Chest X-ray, AP view. Patient: 77 years old, sex F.
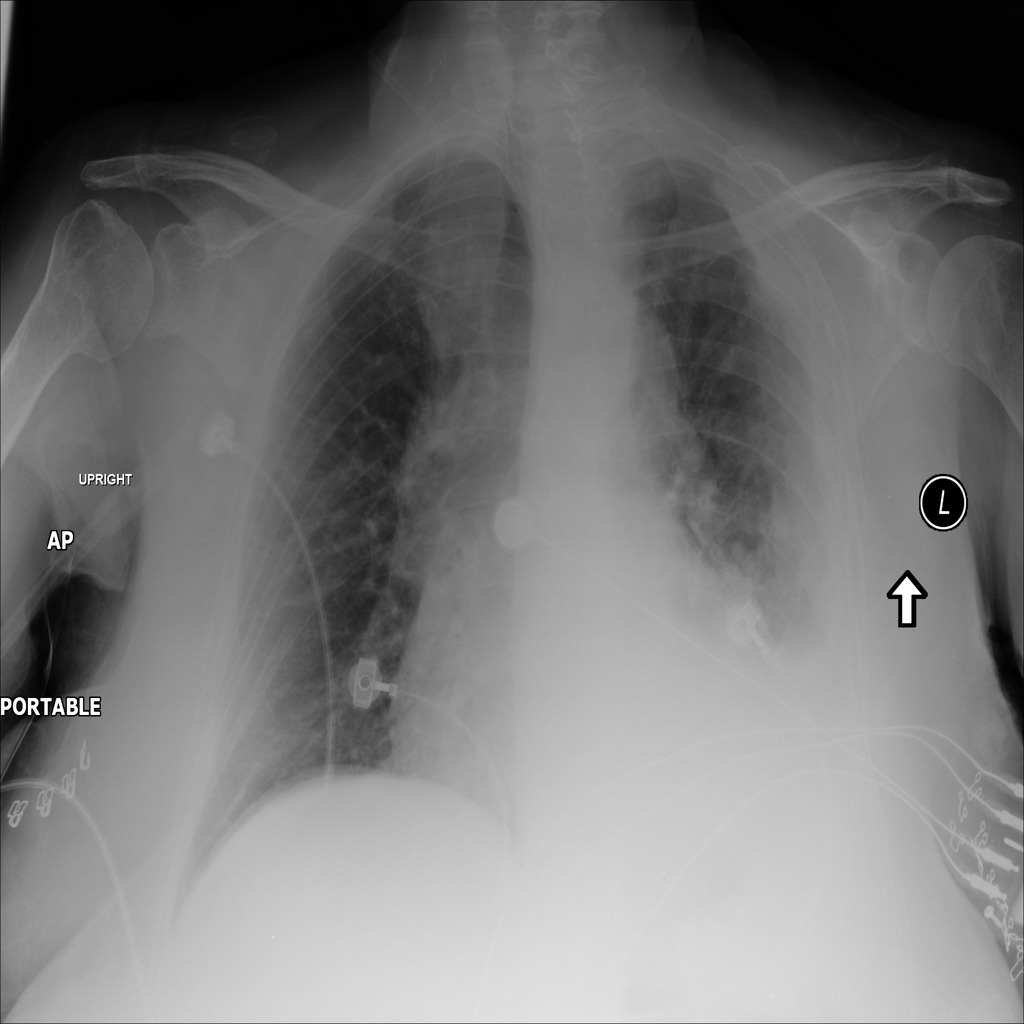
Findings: Pleural_Thickening